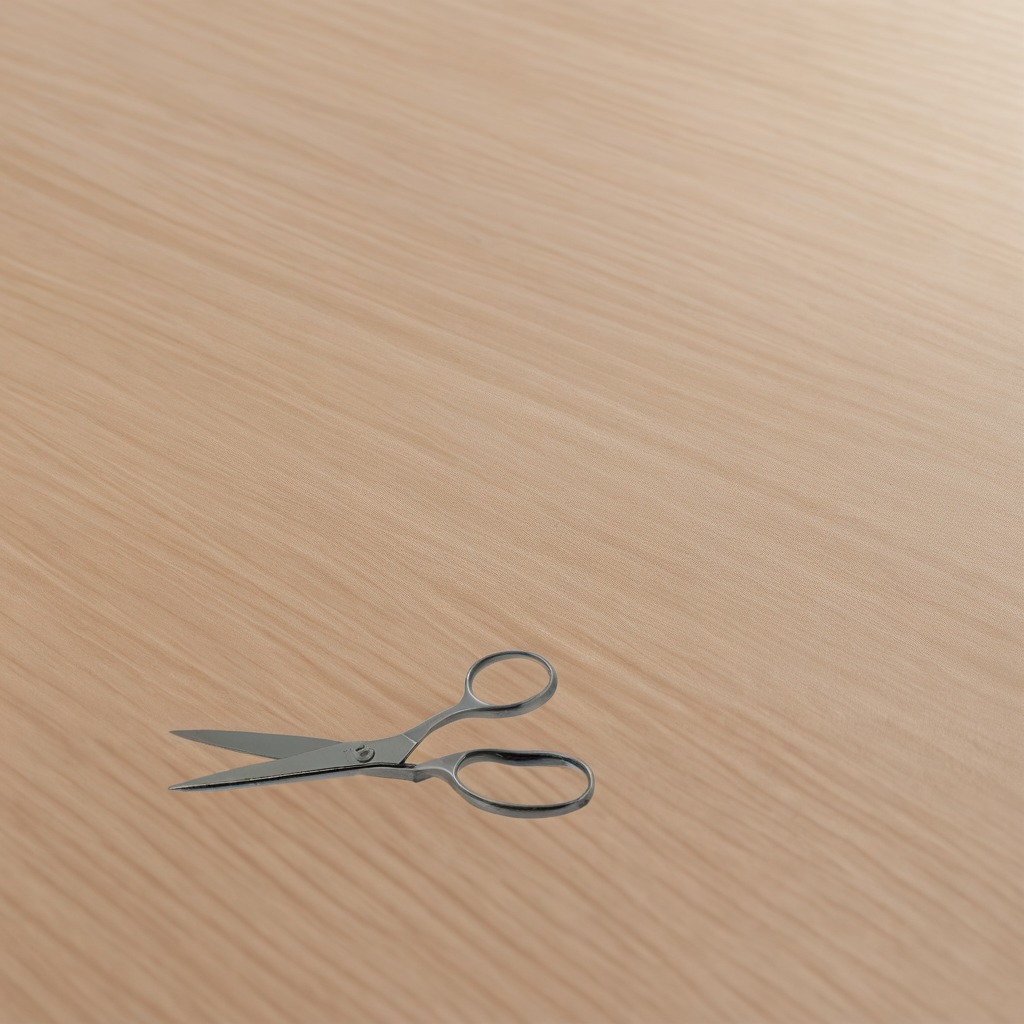
A scissor lies on the wooden table in an outdoor workshop during daytime bright natural light soft shadows worn but beneath the cloth